Question: This is my Vue Component
'''
<template>
<v-container>
<div id="app">
{{ posts }}
<v-divider></v-divider>
{{status}}
</div>
</v-container>
</template>
<script>
import axios from "axios";
export default {
el: '#app',
data () {
return {
status:null,
posts: []
}
},
mounted () {
axios
.get('http://localhost:8080/uebungen')
.then(response =>{
this.posts=response.data
}
)
}
}
</script>
'''
I want to make a get request on my Spring Programm, I can work with my backend perfectly, i can send a get request from python or postman without any problems, but if i send one with Vue axios i got this weird error in my browser.

I am pretty new to Vue, I hope i haven't messed up with some basics.
I wont get an error in vue or in my spring programm, in vue it just won't show anything
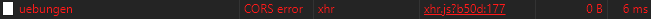
Answer: This is cors error, your browser is blocking the response due to security concerns.
> Cross-Origin Resource Sharing (CORS) is a standard that allows a
server to relax the same-origin policy. This is used to explicitly
allow some cross-origin requests while rejecting others.
- - <URL>
Read more about <URL>